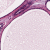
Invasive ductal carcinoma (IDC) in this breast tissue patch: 0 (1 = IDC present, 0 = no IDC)